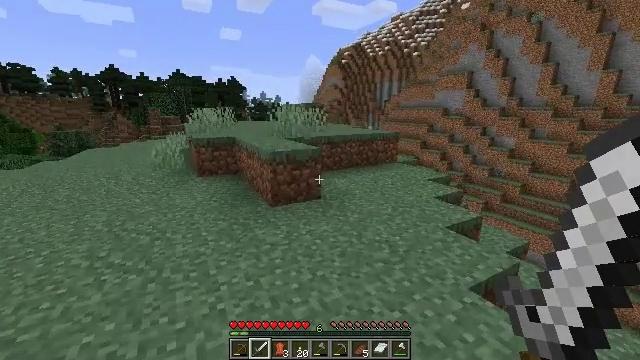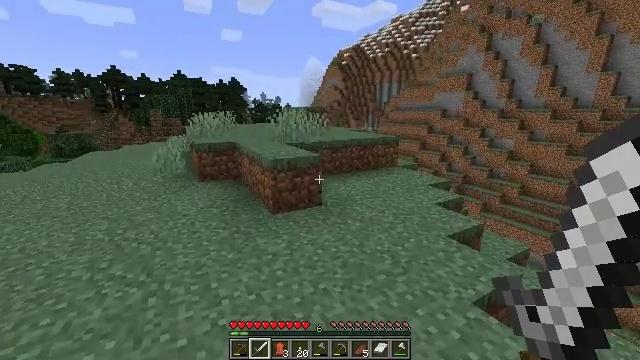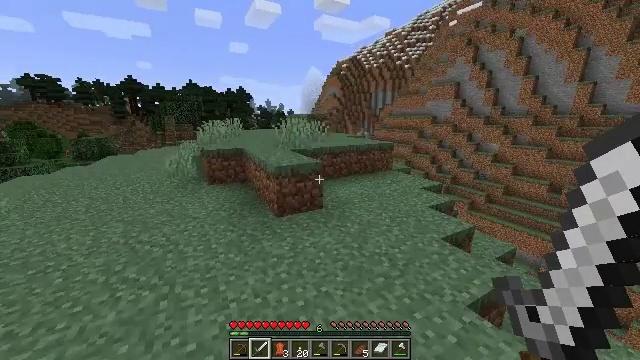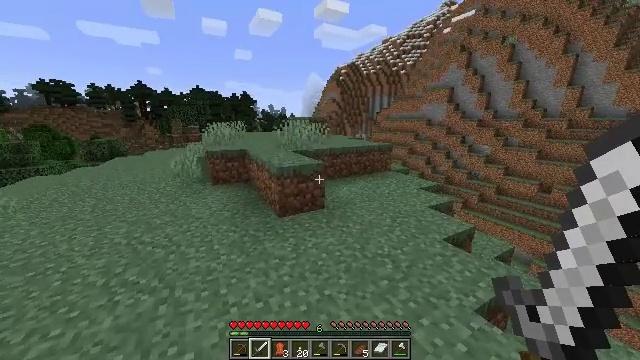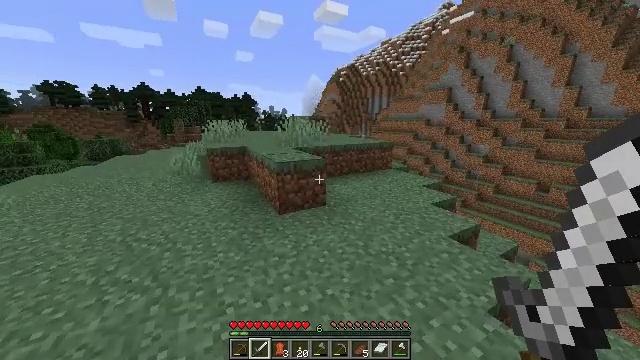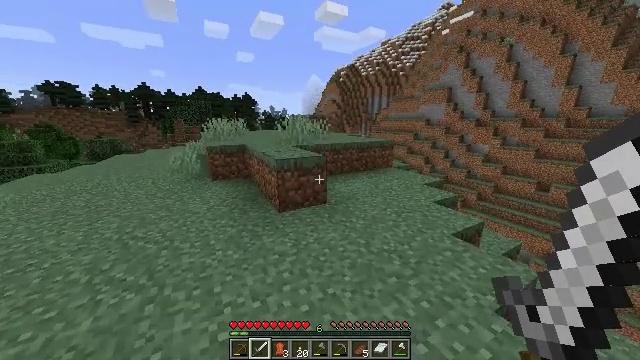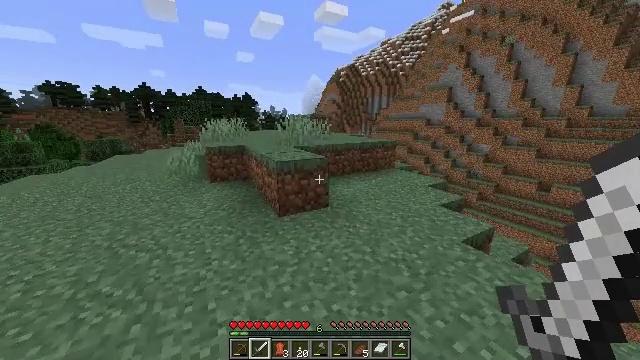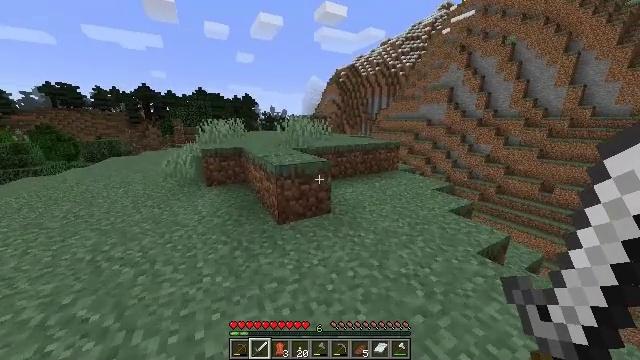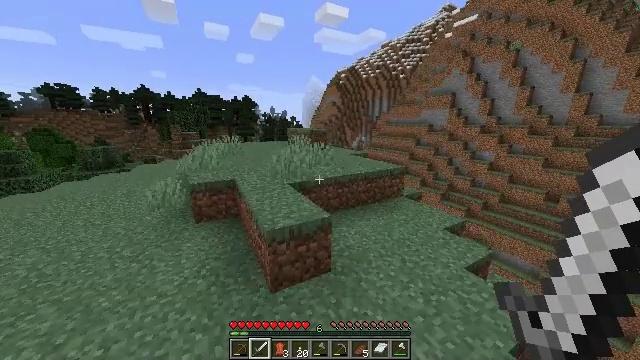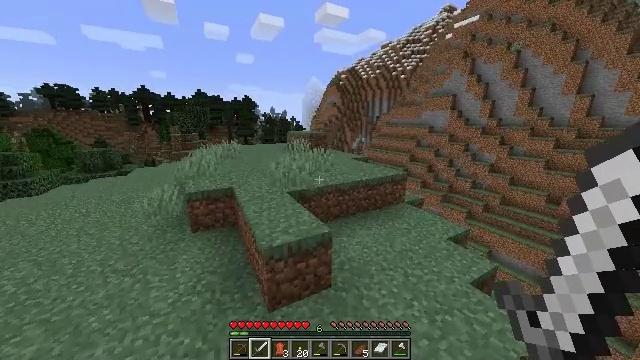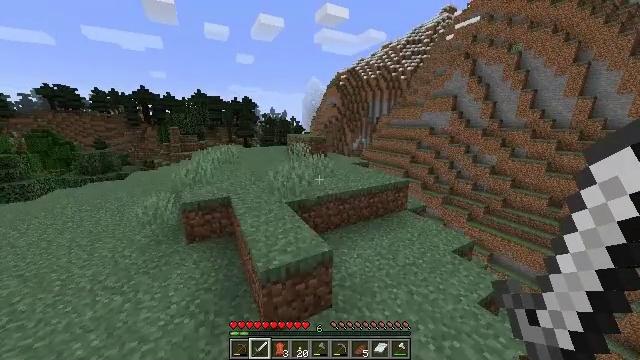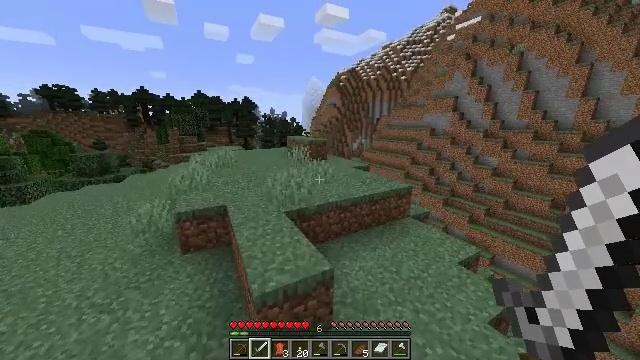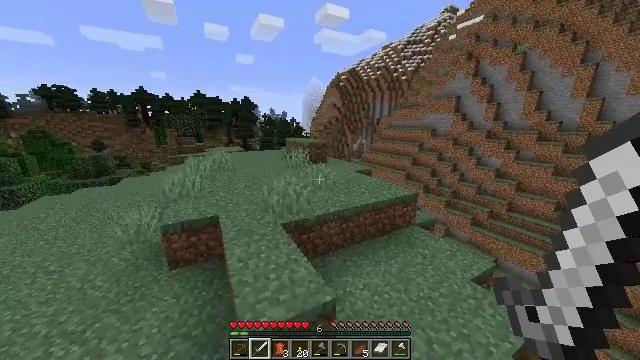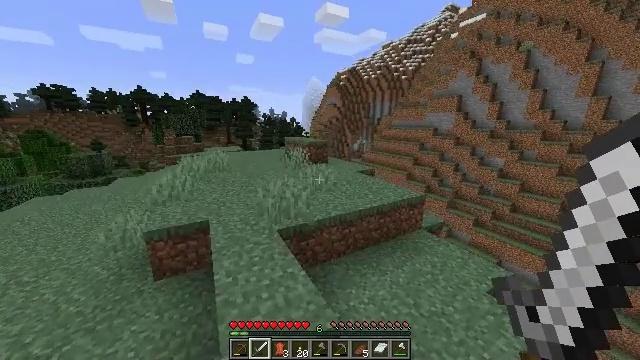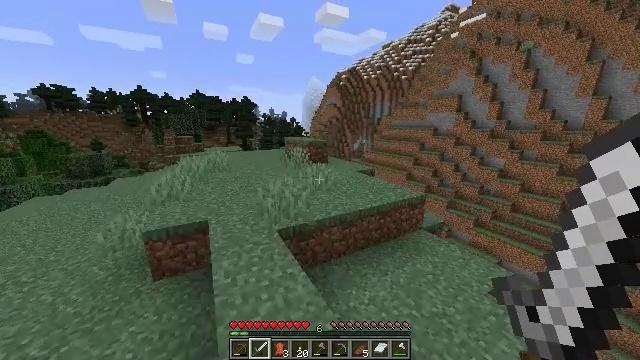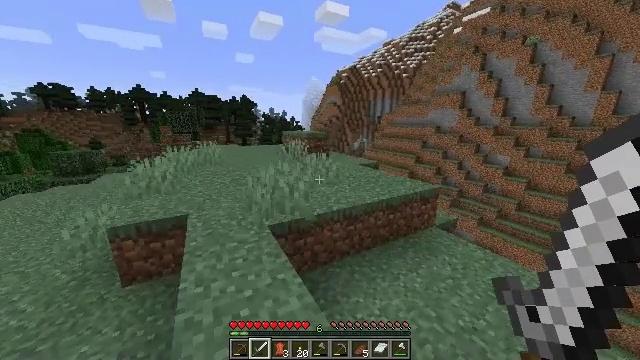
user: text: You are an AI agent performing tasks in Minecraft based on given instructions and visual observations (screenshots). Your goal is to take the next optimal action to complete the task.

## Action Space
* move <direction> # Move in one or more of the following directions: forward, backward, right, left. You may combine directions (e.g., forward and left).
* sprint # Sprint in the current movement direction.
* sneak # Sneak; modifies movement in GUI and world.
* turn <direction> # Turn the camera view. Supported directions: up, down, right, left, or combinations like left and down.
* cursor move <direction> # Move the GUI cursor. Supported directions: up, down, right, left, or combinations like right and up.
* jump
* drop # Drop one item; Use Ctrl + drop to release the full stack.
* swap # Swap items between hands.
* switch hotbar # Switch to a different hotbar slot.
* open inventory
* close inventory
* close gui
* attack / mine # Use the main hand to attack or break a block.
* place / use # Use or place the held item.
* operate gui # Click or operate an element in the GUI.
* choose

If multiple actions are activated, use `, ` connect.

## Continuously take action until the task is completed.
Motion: motion action
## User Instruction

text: Gather oak leaves by attacking.
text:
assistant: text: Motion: move forward, sprint, jump
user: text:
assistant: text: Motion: move forward, sprint, jump
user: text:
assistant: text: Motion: move forward, sprint, jump
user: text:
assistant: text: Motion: move forward, sprint, jump
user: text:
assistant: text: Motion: move forward, sprint, jump
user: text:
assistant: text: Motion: move forward, sprint, jump
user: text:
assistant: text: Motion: move forward, sprint, jump
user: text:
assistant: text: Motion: move forward, sprint, jump
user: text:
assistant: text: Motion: move forward, sprint, jump
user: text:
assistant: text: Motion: move forward, sprint
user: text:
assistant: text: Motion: move forward, sprint
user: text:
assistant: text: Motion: move forward, sprint
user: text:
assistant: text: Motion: move forward, sprint
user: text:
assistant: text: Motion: move forward, sprint
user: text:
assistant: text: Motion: move forward, sprint
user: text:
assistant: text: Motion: move forward, sprint, turn left
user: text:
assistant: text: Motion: move forward, sprint, turn left
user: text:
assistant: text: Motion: move forward, sprint, turn left
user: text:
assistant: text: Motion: move forward, sprint, jump
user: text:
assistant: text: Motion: move forward, sprint, jump
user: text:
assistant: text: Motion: move forward, sprint, jump
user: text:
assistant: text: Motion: move forward, sprint, jump
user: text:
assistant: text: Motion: move forward, sprint, jump
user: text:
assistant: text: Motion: move forward, sprint, jump
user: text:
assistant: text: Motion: move forward, sprint, jump
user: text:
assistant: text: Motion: move forward, sprint, jump
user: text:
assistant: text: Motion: move forward, sprint
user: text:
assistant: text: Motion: move forward, sprint
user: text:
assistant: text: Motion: move forward, sprint
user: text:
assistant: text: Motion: move forward, sprint